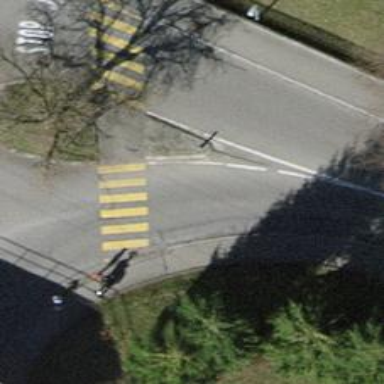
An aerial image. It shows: Uncontrolled zebra crossing on the road.